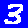
Digit: 3